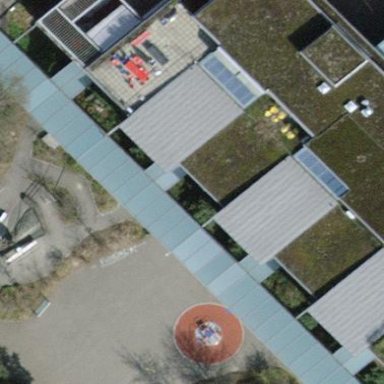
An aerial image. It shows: View of roof of building.